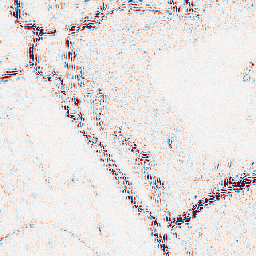
Category: wavelet
Decomposition family: wavelet_dwt
Decomposition parameters: wavelet: sym4
level: 2
Upsampling method: area
Upsampling parameters: scale: 8
Upsampling scale: 8